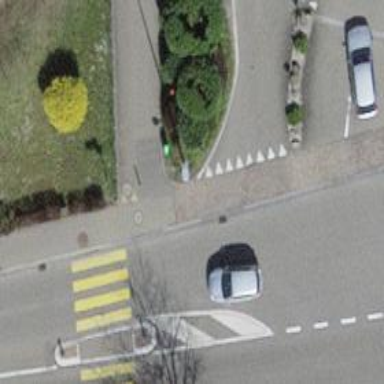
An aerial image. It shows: Bollard barrier.